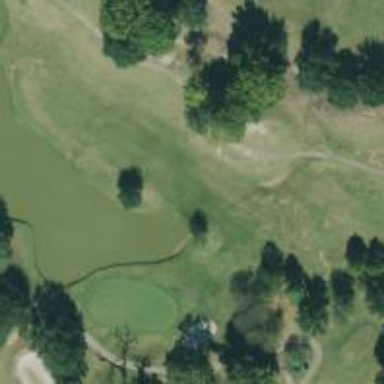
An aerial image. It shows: Golf hole.